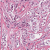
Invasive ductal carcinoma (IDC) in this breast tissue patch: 1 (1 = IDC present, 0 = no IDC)